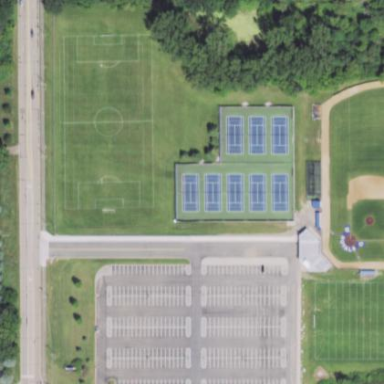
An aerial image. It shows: Tennis court on the leisure land pitch.